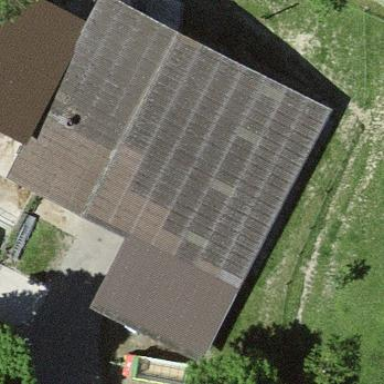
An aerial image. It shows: Shed.